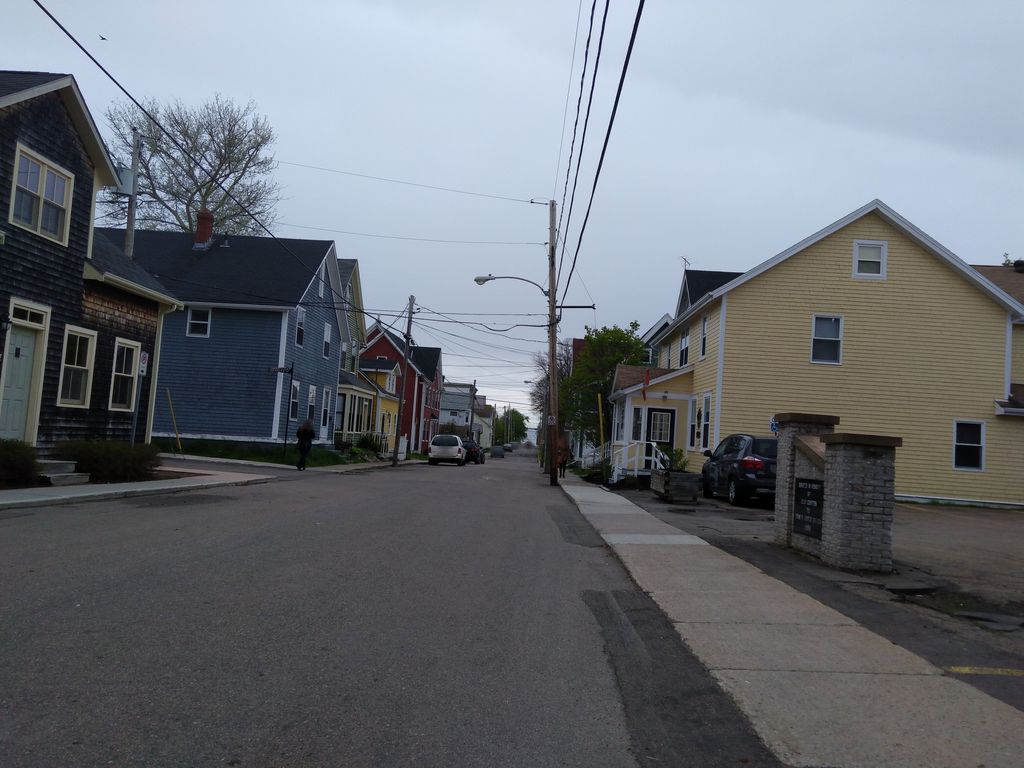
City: charlottetown